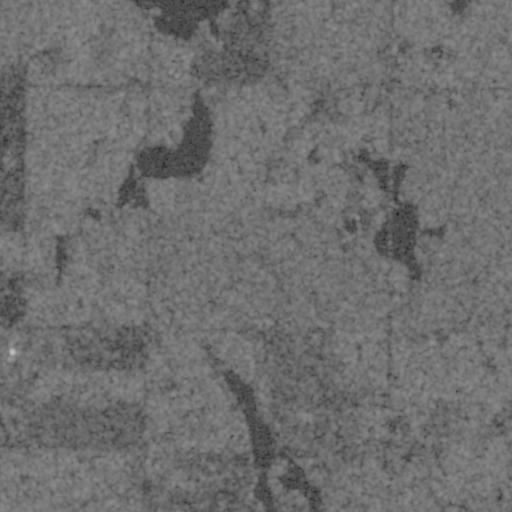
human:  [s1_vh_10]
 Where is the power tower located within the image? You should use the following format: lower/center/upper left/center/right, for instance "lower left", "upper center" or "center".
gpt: The power tower is located in the upper of the image.
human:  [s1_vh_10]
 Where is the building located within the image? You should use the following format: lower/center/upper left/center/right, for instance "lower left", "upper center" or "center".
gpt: The building is located in the lower of the image.
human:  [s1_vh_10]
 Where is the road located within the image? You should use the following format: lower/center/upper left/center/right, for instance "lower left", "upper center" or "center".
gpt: There is no road in the image.

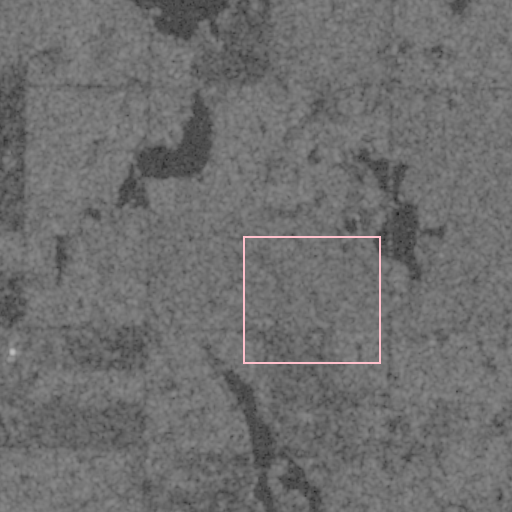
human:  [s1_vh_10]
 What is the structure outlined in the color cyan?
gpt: There is no cyan outline.
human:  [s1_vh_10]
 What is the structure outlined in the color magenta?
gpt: There is no structure outlined in magenta.